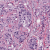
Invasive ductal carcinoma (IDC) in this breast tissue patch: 1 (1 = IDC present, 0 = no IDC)